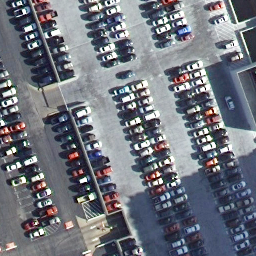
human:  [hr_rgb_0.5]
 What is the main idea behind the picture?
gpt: parking lot